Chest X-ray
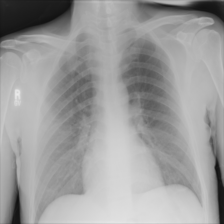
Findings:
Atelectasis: negative
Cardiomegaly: negative
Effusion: negative
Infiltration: negative
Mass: negative
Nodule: negative
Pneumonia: positive
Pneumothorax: negative
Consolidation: negative
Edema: negative
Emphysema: negative
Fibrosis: negative
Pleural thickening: negative
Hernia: negative